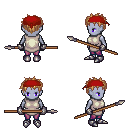
a pixel art fantasy rpg character, female body template, dark elf, purple skin, white tunic, magenta pants, light blonde bedhead hairstyle, red bandana, metal gloves, metal boots, spear, four views (front, back, left, right), 2x2 character sprite sheet, small pixel art, hard edges, no anti-aliasing